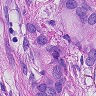
Metastatic tissue present: yes